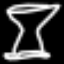
Label: hourglass